Question: I am using SAP crystal report in WPF and I want formatting (Bold, color) of detail section's last record of every group.
Is this possible, please help.

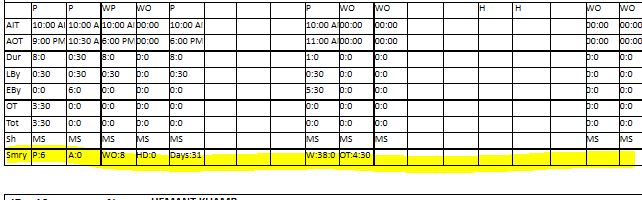
Answer: Use this snippet in your formatting formulas.
'''
onlastrecord //if last record in report then next() will not work
or next({table.group_field}) <> {table.group_field} //the next record starts a new group
'''
For example, if you wanted to change the last detail section's background color to yellow in each group, then you would use the formatting formula:
'''
if (onlastrecord or next({table.group_field}) <> {table.group_field})
then cryellow else crnocolor
'''